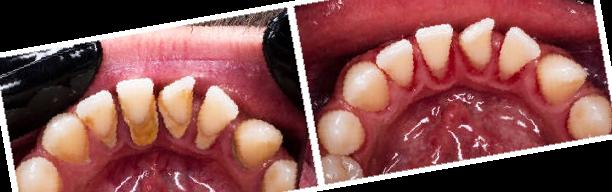
Condition: Gingivitis